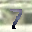
Label: 7